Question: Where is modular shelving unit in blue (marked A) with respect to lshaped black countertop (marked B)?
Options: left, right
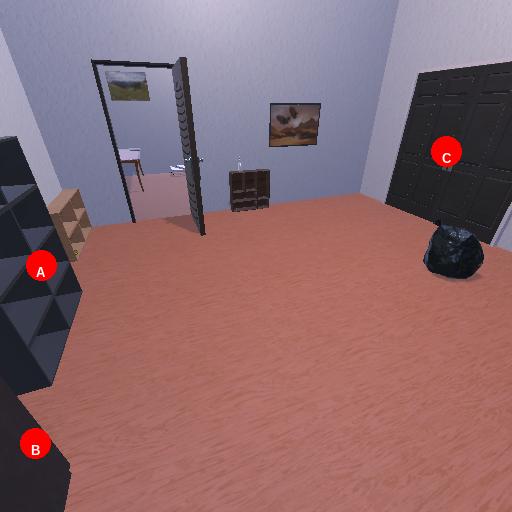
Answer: left